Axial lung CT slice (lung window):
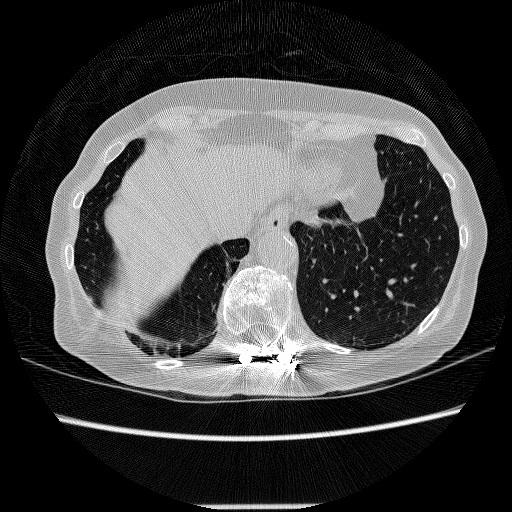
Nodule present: no